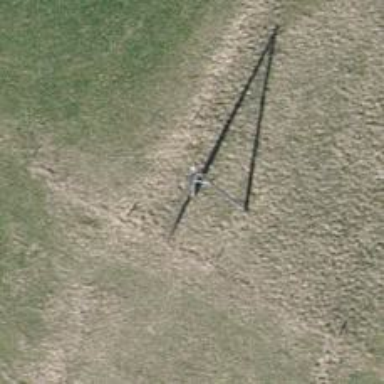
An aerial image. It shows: Guyed power pole.